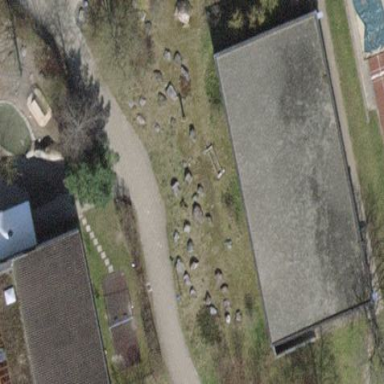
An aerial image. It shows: Kindergarten building located near sports center.